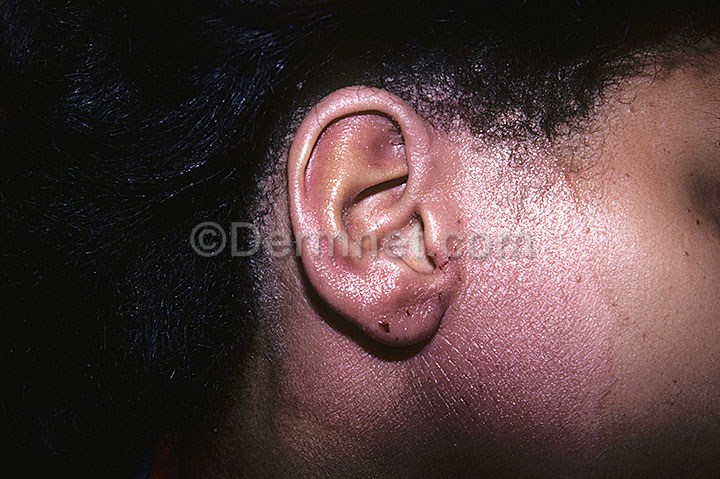
Disease: Psoriasis pictures Lichen Planus and related diseases